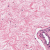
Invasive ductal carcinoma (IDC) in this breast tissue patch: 0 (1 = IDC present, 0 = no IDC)